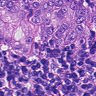
Metastatic tissue present: yes